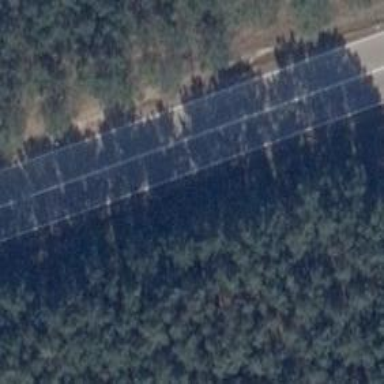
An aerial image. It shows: Paved service road.